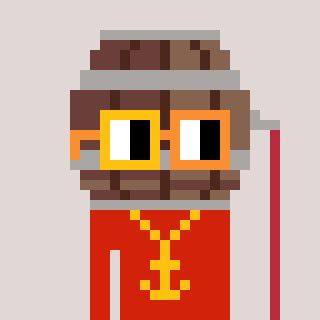
a pixel art character with square yellow and orange glasses, a wine barrel-shaped head and a red-colored body on a warm background